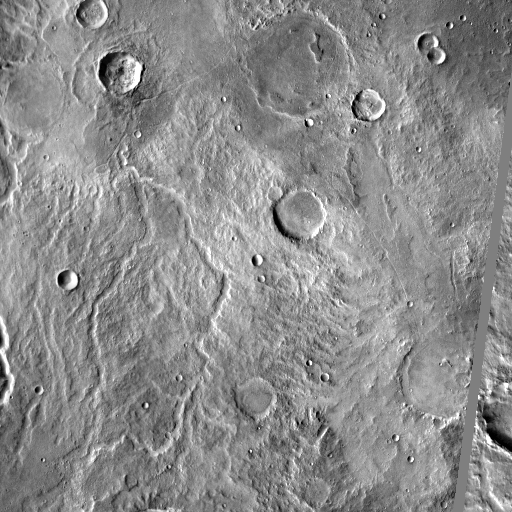
Crater classes present: Background, Other, Layered, Buried, Secondary